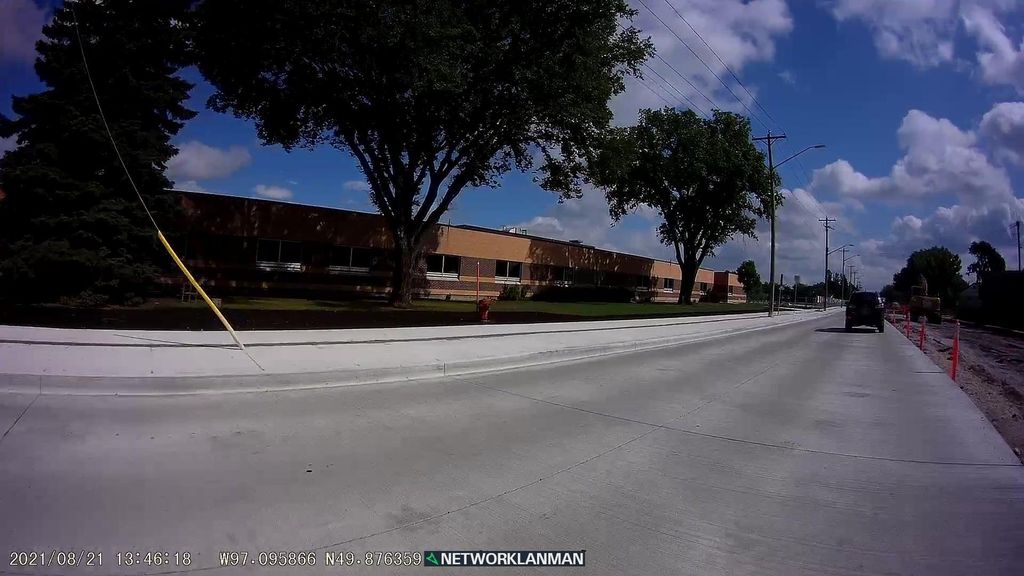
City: winnipeg